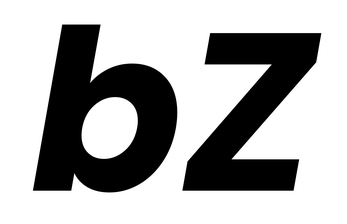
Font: Poppins-BoldItalic